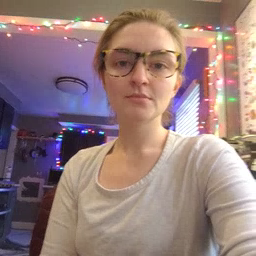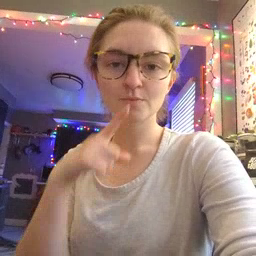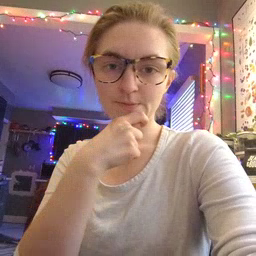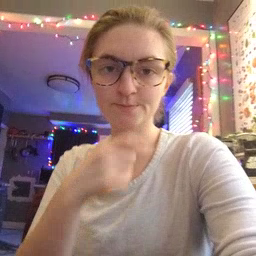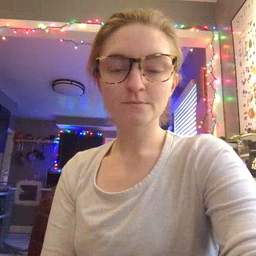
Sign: cereal